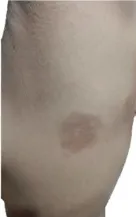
Image of skin lesions on May 4, 2023. Left side view of the patient.
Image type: medical_photograph (skin_photograph)